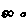
Label: fish